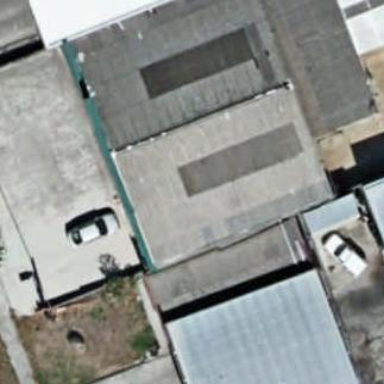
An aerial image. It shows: Warehouse building.